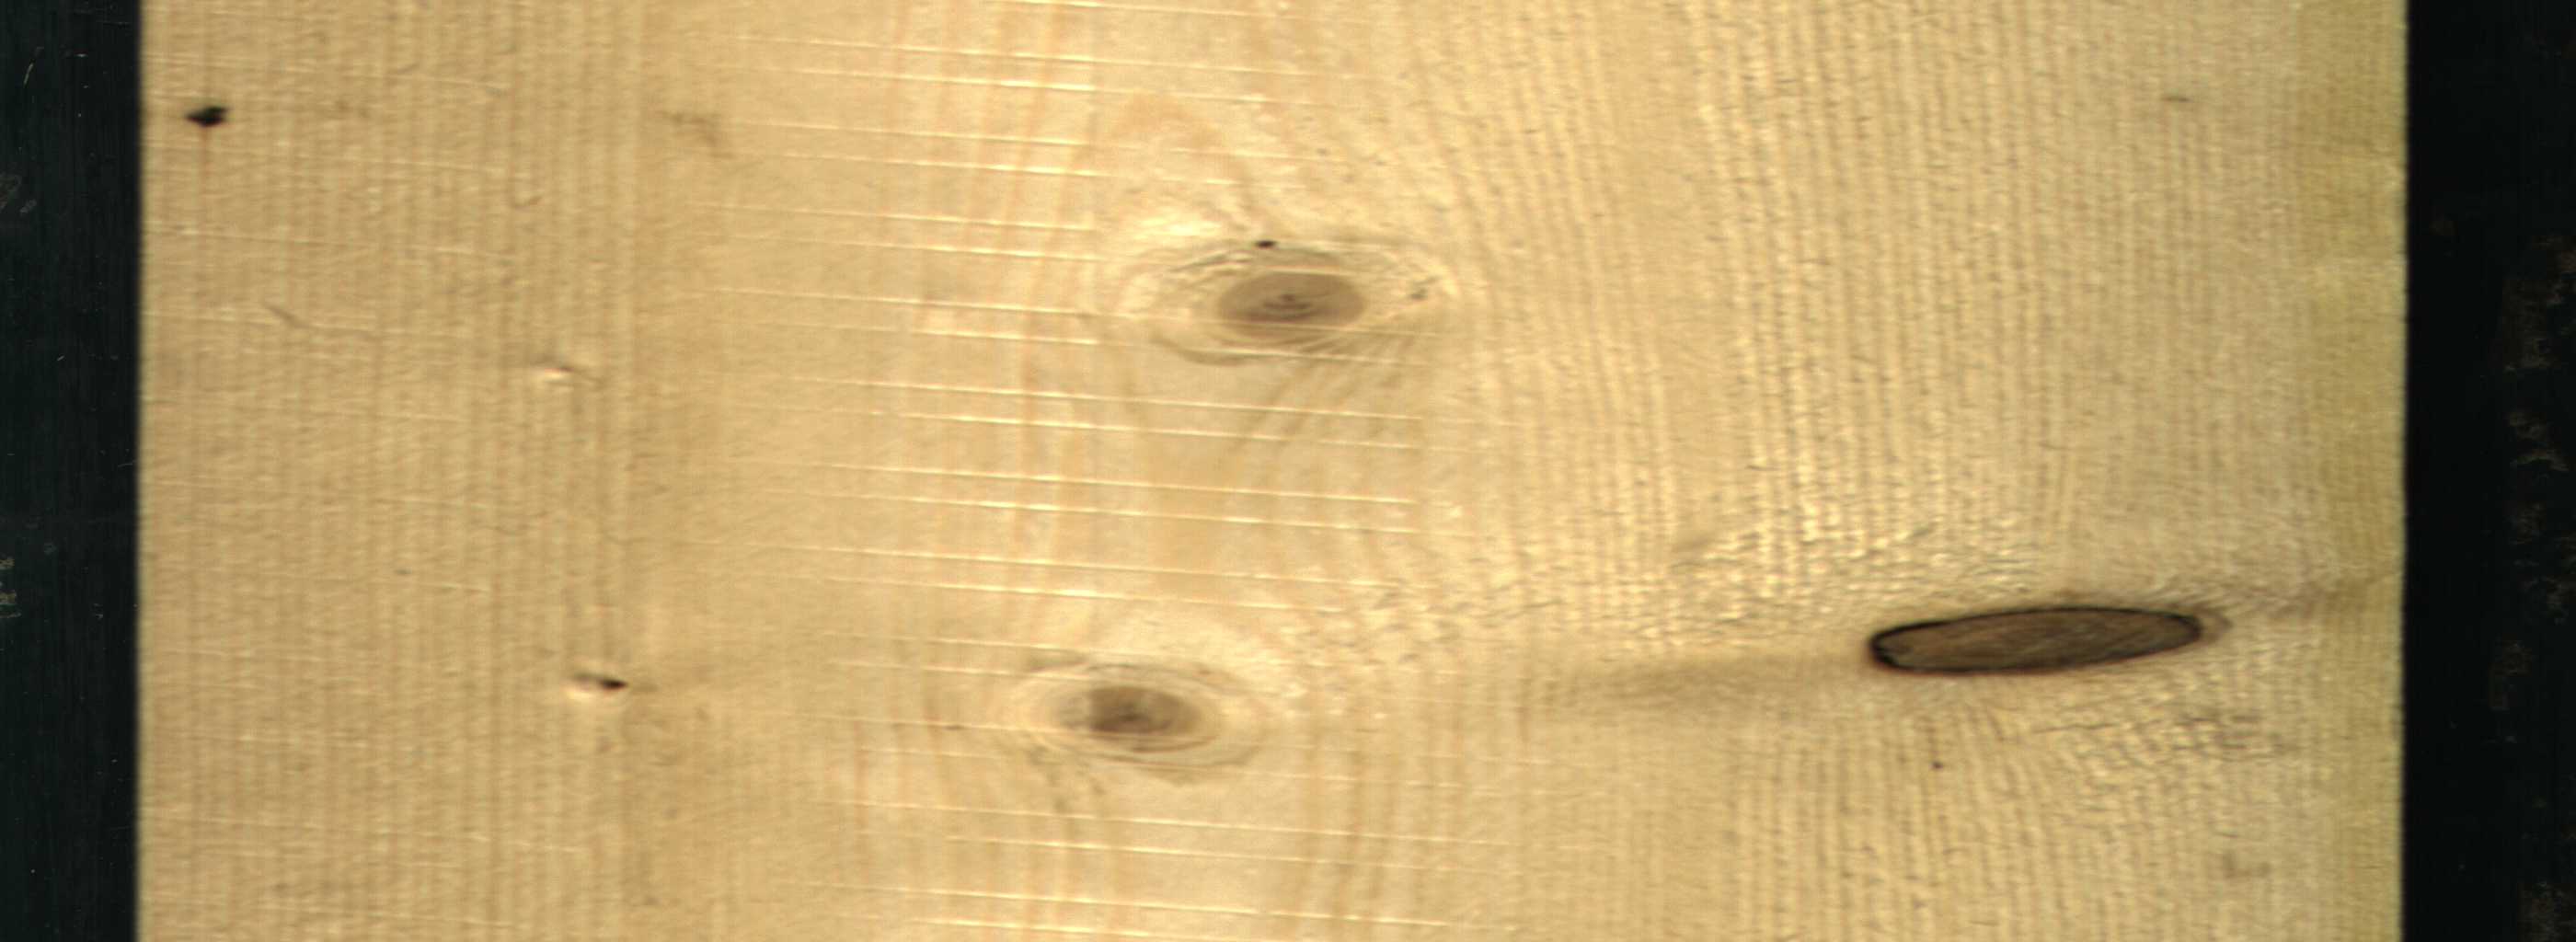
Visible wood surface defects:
Dead_Knot
Dead_Knot
Live_Knot
Live_Knot